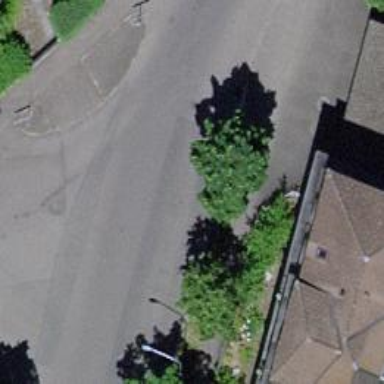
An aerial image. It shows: Tree-lined avenue.